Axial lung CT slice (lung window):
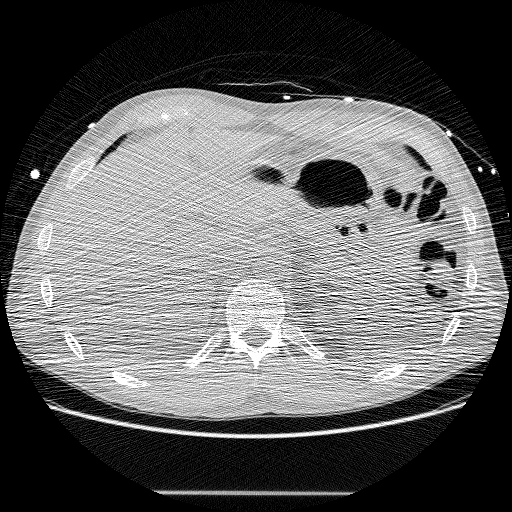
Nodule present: no